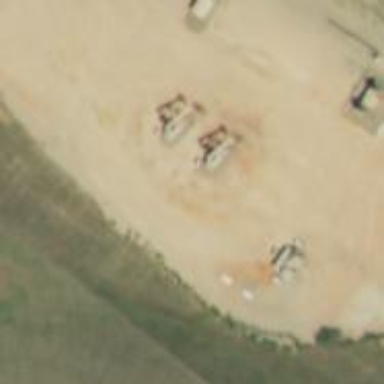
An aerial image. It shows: Petroleum well.